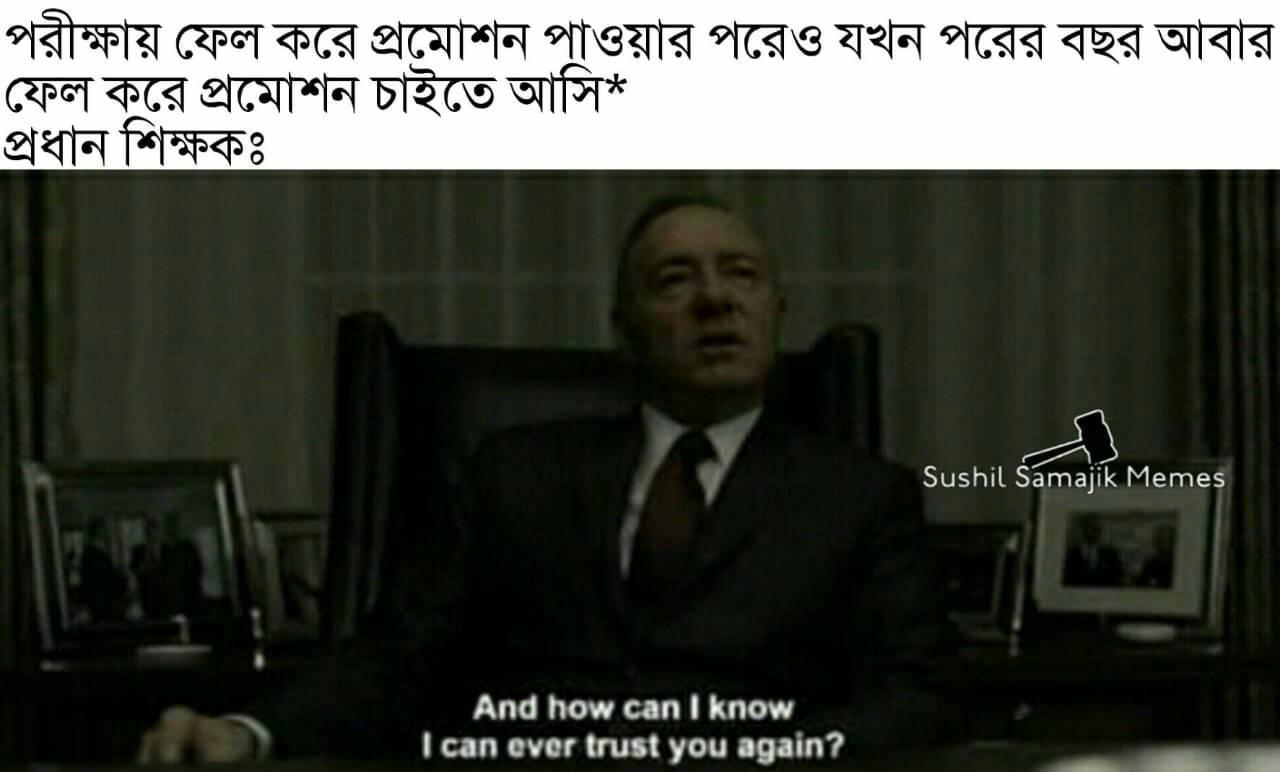
Caption: পরীক্ষায় ফেল করে প্রমোশন পাওয়ার পরেও যখন পরের বছর আবার ফেল করে প্রমোশন চাইতে আসি*   প্রধান শিক্ষকঃ     And how can I know   I can ever trust you again?
Label: non-hate